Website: crate-barrel
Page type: newsletter-management
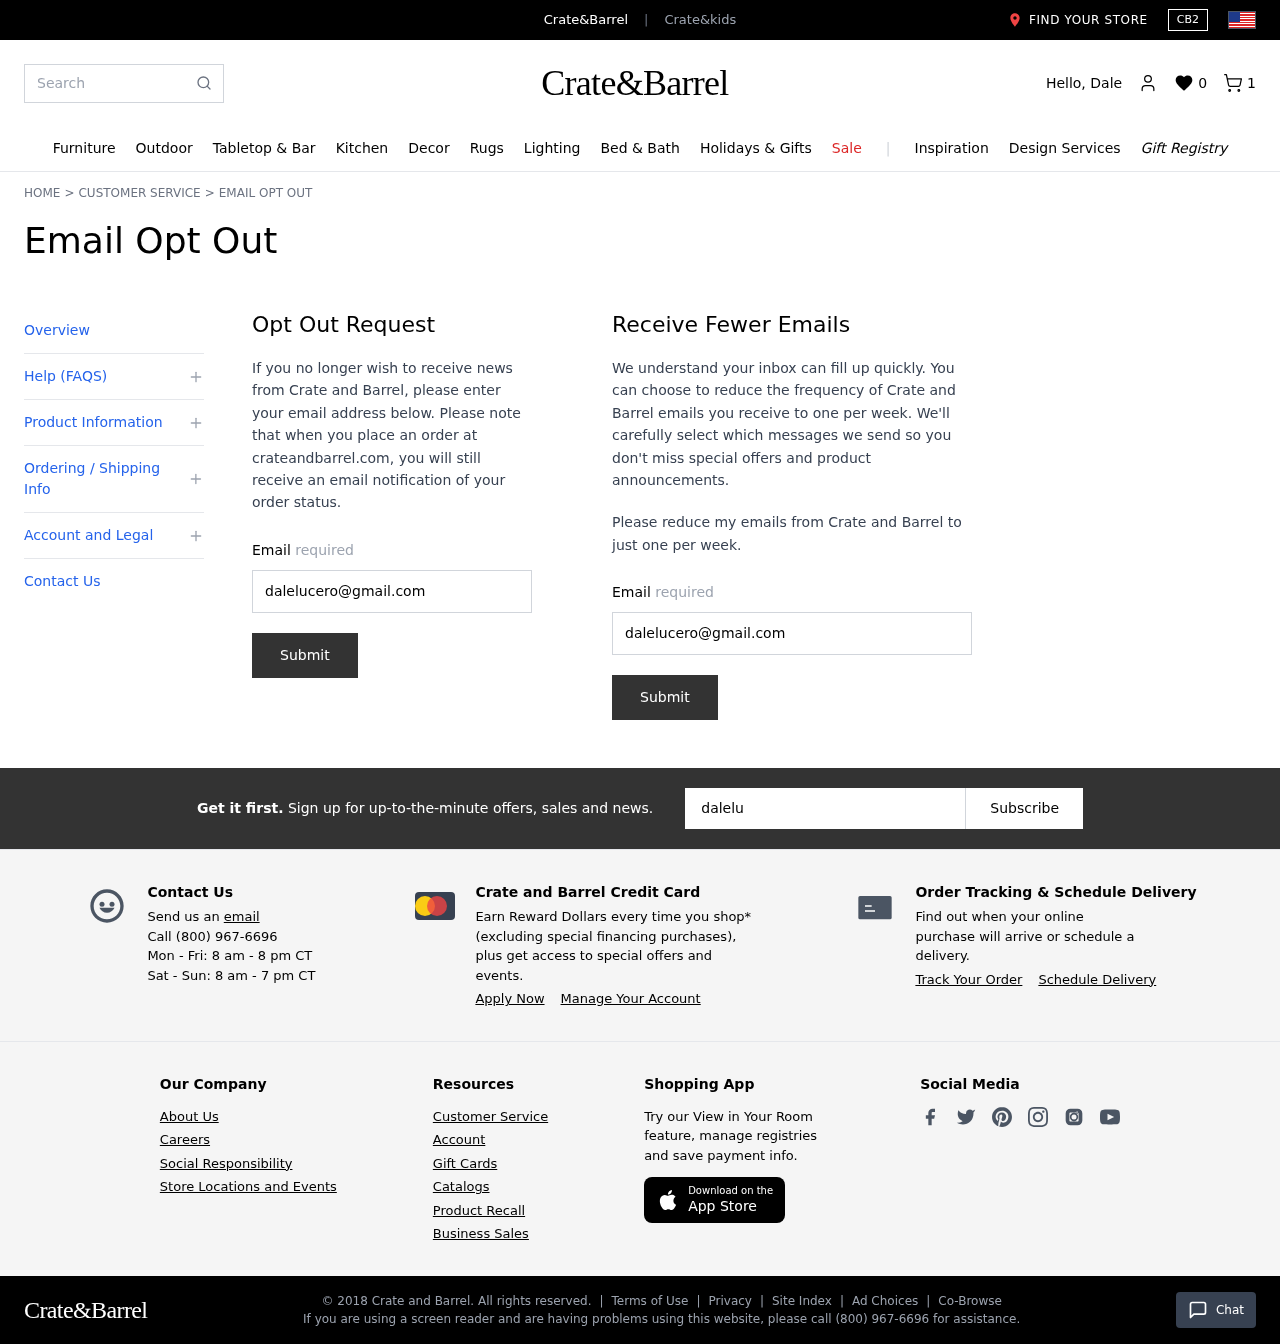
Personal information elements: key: PII_EMAIL
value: dalelucero@gmail.com
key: PII_EMAIL2
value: dalelucero@gmail.com
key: PII_EMAIL3
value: dalelucero@gmail.com
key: PII_FIRSTNAME
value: Dale
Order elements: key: ORDER_NUM_ITEMS
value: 1
Search elements: key: HEADER_SEARCH
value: Search
Other elements: key: WISHLIST_COUNT
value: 0